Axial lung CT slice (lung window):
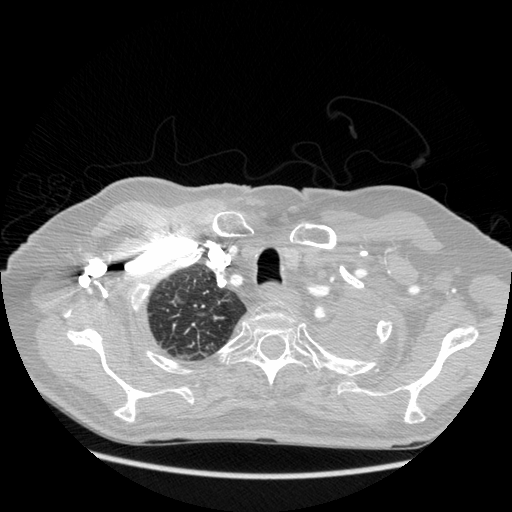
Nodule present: no